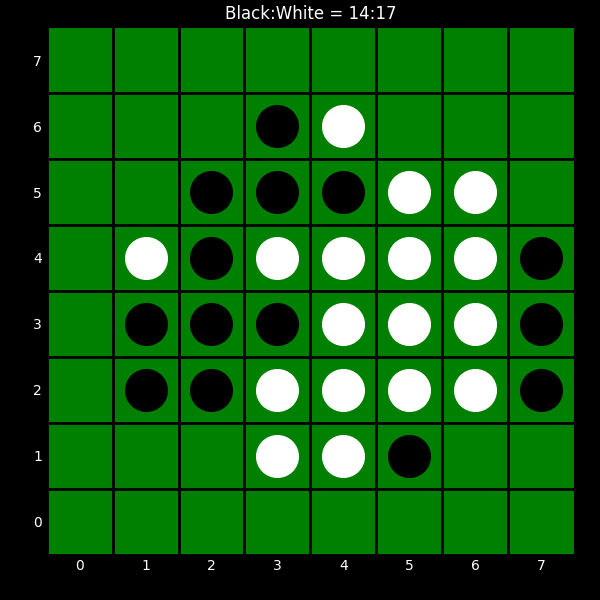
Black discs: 14
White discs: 17